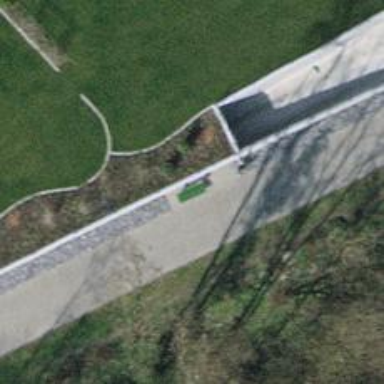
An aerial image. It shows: Bench.